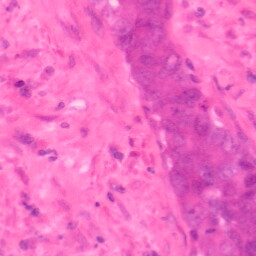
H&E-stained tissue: Colon